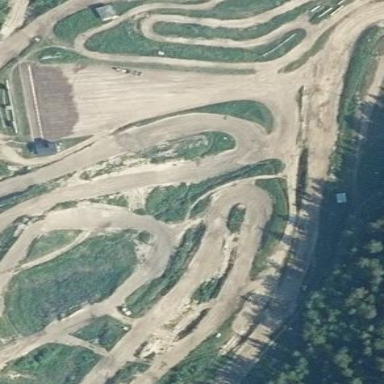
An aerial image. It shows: Motocross raceway.